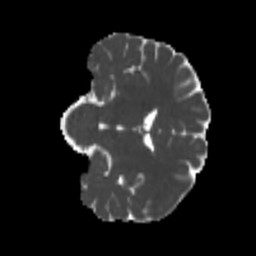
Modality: MD
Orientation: coronal
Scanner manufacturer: siemens
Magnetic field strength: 3 T
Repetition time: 4 s
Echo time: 0.0594 s